Field crop: tomato
Growth stage: 2
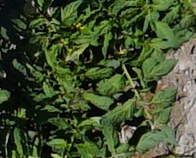
Species: tomato